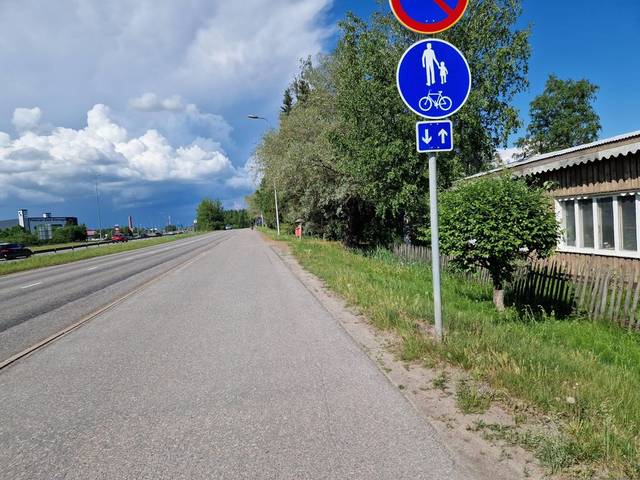
Region: Finland
Coordinates: 60.276, 24.977